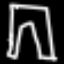
Label: pants